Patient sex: M
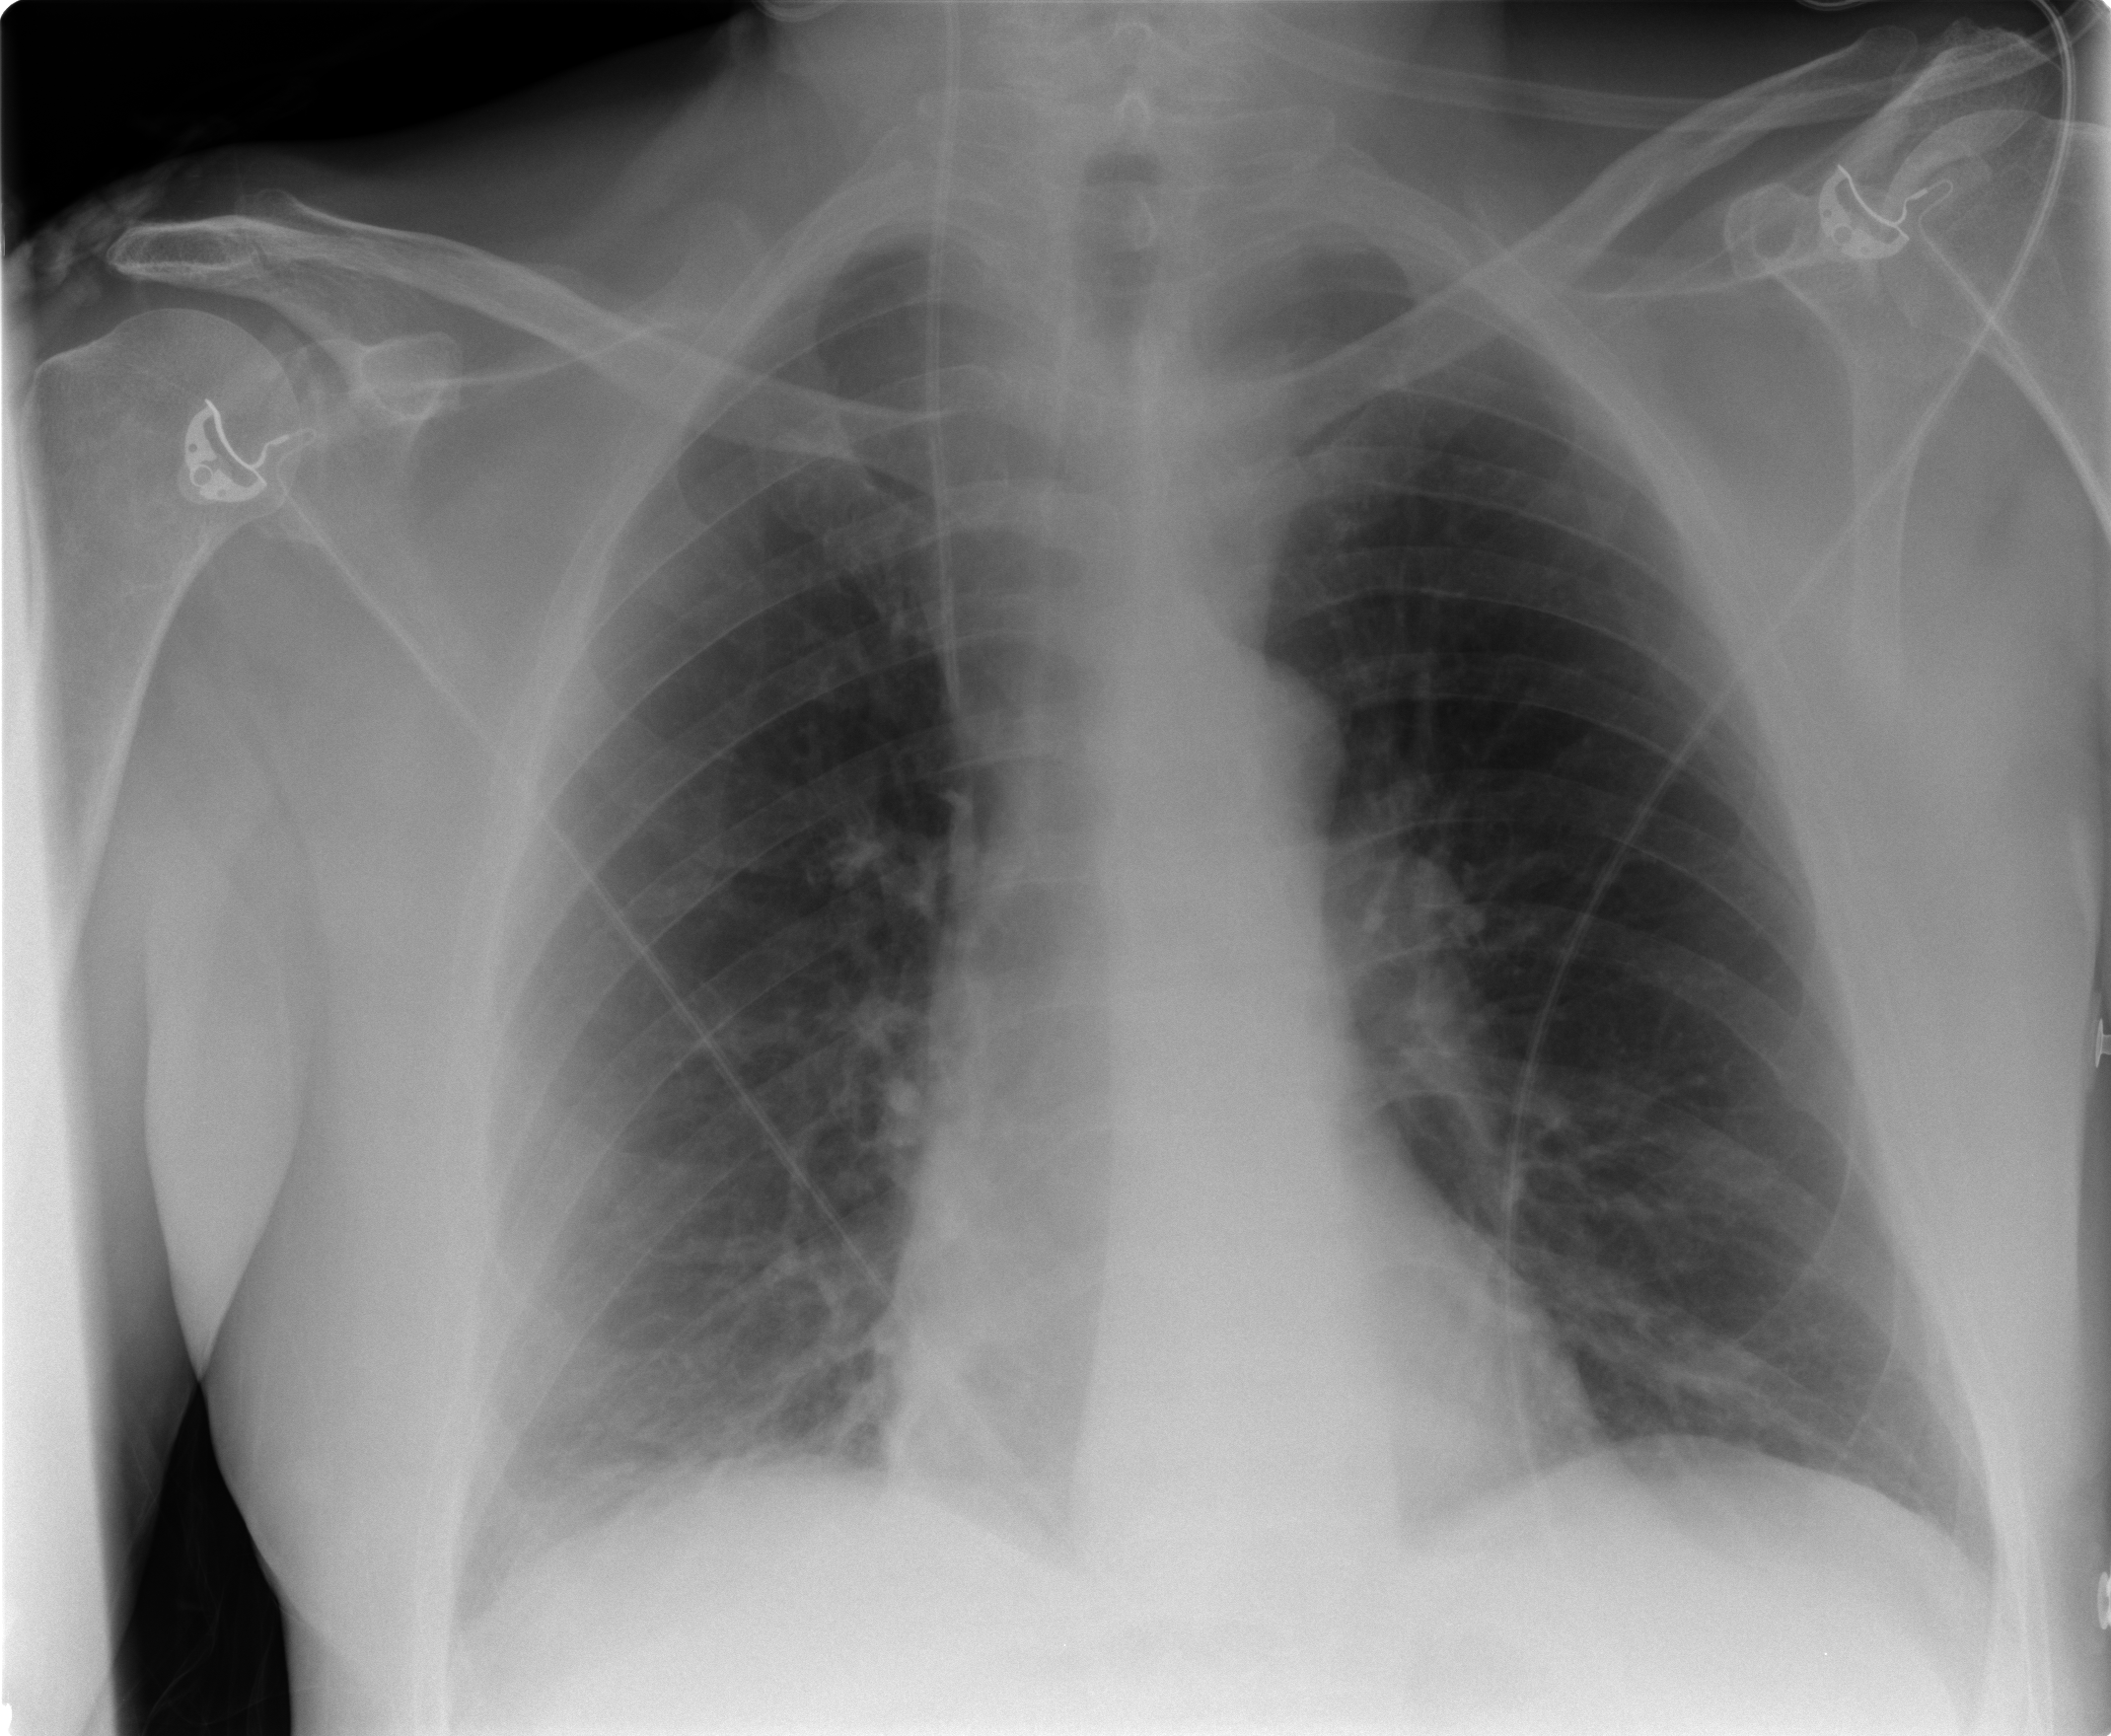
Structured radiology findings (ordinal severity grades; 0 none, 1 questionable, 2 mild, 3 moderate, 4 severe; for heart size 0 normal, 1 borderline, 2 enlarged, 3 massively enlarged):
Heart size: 0
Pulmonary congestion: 0
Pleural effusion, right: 0
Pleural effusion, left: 0
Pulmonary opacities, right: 0
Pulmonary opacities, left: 0
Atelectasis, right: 2
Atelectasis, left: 0